Aerial crown-view tile of a tropical tree (Barro Colorado Island, Panama), acquired 20250414:
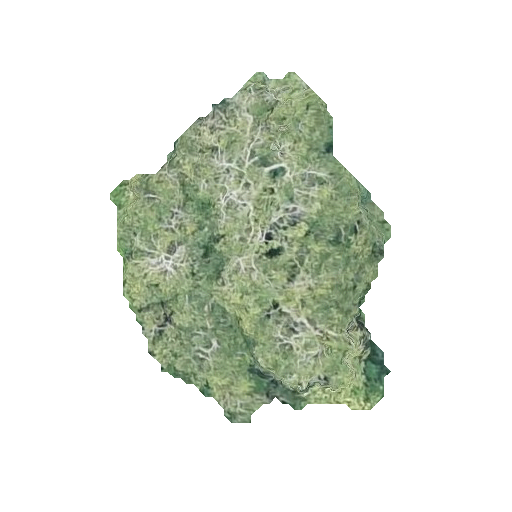
Species: Astronium graveolens
GBIF accepted scientific name: Astronium graveolens
Crown area: 99.633 m²